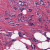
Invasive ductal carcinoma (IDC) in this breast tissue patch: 1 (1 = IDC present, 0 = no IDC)